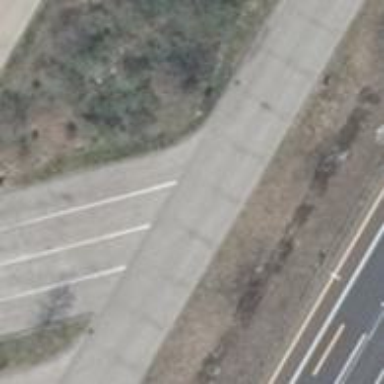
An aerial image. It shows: Asphalt service road.